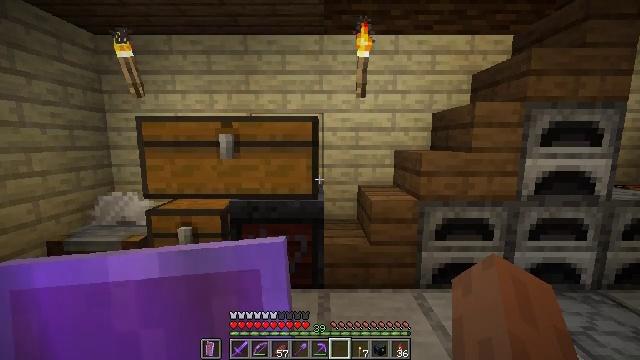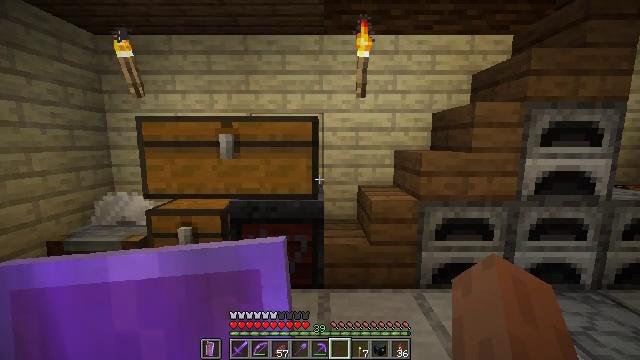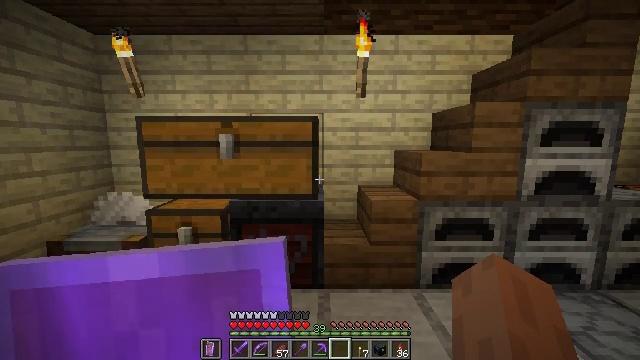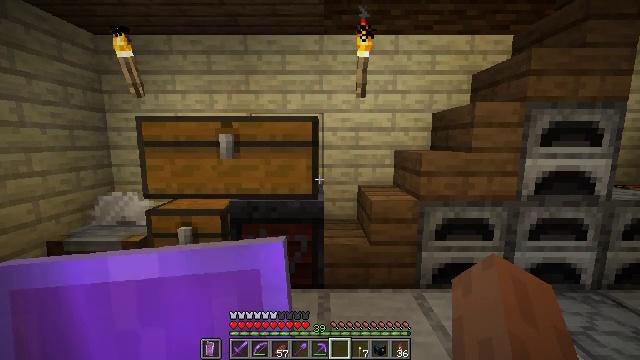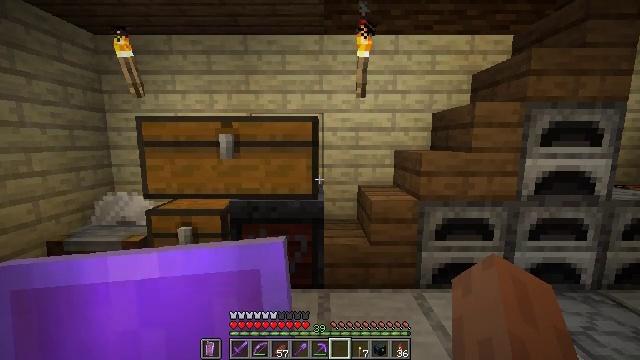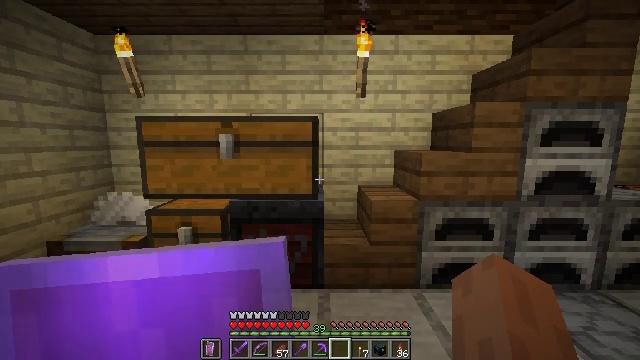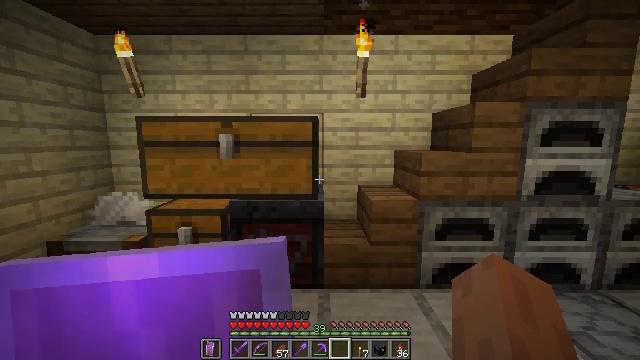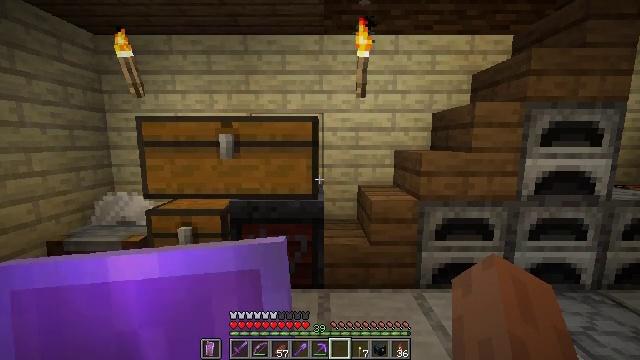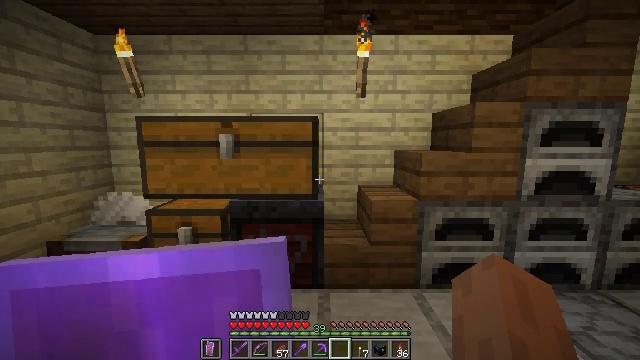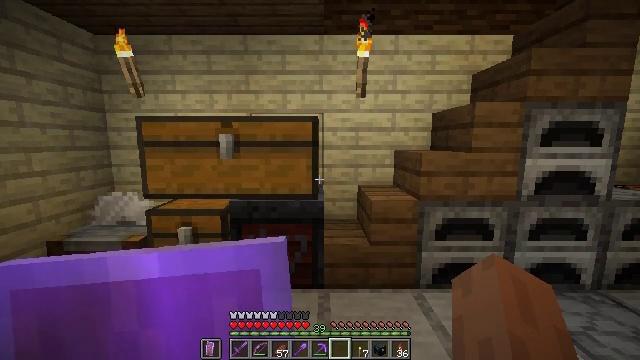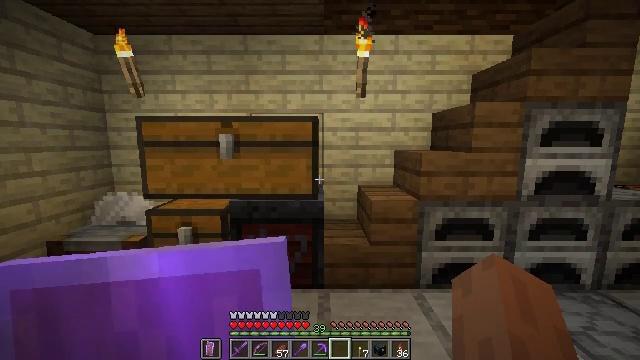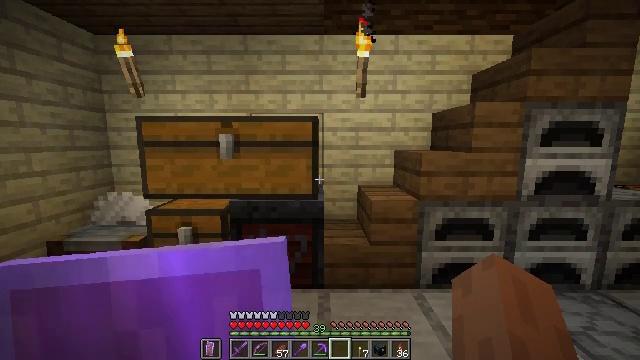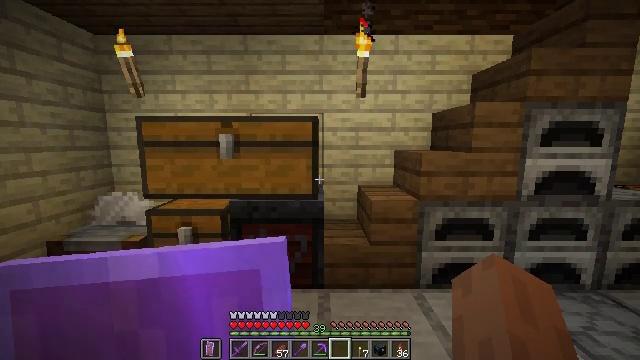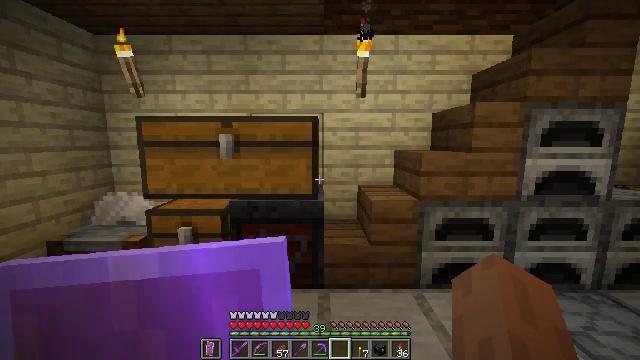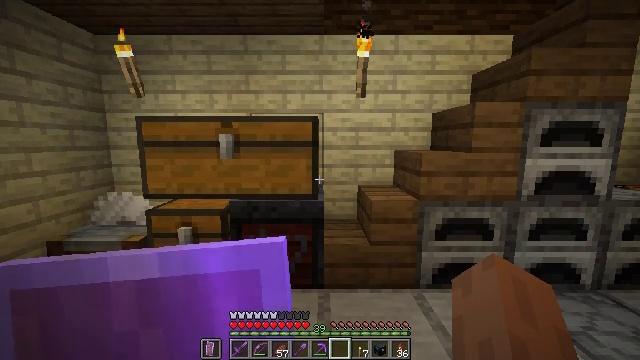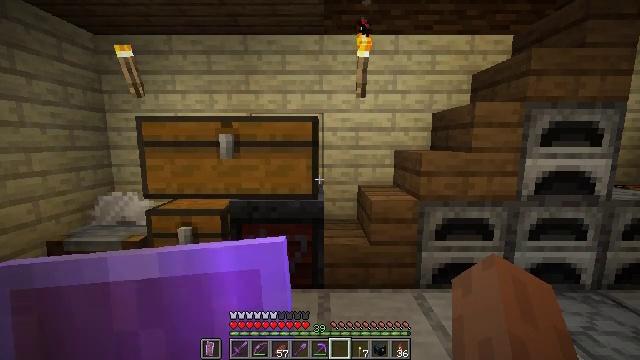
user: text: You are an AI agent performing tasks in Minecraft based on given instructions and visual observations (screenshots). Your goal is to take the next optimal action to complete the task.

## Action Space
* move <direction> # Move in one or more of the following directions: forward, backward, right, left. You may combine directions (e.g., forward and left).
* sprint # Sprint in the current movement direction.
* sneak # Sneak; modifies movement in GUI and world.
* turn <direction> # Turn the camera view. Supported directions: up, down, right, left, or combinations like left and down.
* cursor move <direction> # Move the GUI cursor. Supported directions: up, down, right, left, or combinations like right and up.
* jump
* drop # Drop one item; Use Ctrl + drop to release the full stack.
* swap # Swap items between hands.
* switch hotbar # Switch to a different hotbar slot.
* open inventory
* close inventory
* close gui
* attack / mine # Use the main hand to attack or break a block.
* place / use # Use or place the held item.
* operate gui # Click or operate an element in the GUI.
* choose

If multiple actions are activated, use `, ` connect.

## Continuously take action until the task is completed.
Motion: motion action
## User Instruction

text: Smelt sand for glass using a furnace.
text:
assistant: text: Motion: no_op
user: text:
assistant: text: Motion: no_op
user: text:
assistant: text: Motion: no_op
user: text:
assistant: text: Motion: no_op
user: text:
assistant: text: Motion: no_op
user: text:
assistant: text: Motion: no_op
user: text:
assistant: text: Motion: no_op
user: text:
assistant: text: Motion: no_op
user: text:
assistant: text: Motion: no_op
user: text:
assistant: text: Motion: no_op
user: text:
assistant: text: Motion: no_op
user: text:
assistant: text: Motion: no_op
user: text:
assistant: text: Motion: no_op
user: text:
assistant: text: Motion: no_op
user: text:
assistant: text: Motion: no_op
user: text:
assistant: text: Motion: no_op
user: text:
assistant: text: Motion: no_op
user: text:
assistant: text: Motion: no_op
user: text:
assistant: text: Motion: no_op
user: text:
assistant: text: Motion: no_op
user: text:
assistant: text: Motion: no_op
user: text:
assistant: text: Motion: no_op
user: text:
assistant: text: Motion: no_op
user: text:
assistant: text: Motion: no_op
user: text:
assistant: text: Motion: no_op
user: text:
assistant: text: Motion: no_op
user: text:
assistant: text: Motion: no_op
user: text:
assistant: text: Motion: no_op
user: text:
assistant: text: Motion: no_op
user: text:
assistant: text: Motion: no_op